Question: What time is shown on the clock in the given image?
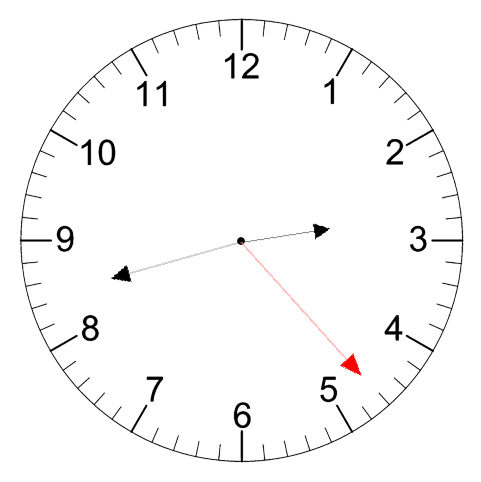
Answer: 02:42:23